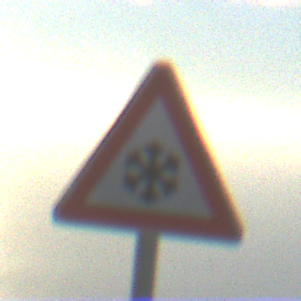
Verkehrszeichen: SchneeOderEisglaette
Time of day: SunriseSunset
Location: Outdoor (Nature)
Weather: PartlyCloudy
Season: NotSpecified
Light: Natural